Question: What is the value of the measurement in the image?
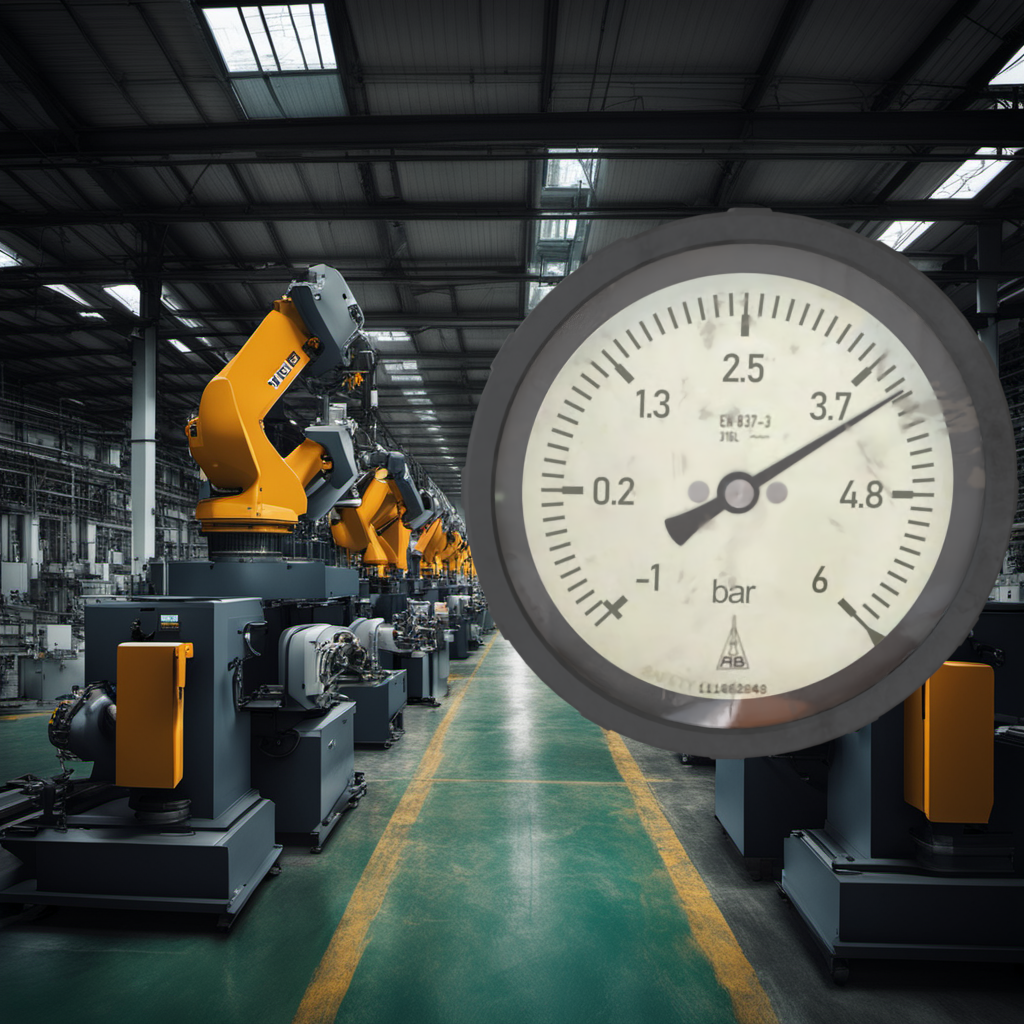
Answer: The result is 3.98
Question: What is the range of the measurement shown in the image?
Answer: The range is from -1 to 6
Question: What is the minimum and maximum value of this measurement?
Answer: The minimum value is -1 and the maximum value is 6